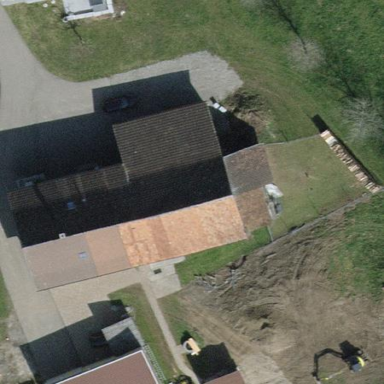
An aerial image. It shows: Farmyard area.